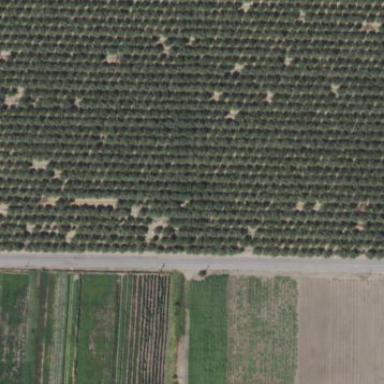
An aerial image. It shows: Orchard.